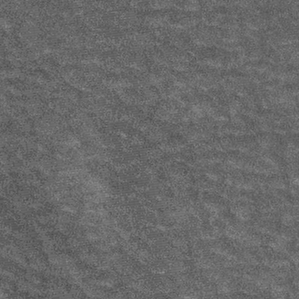
Label: frost